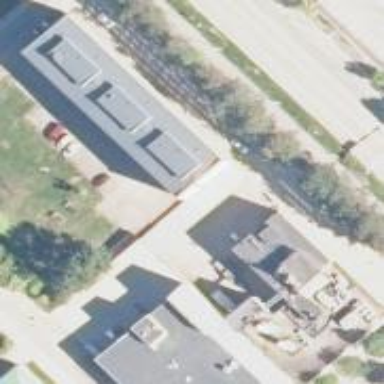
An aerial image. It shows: Building.